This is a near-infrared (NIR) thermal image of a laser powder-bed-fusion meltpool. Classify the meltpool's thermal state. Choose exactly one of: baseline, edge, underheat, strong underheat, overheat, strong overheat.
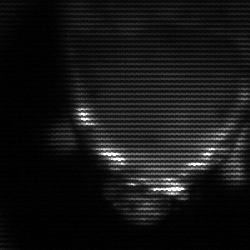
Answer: edge